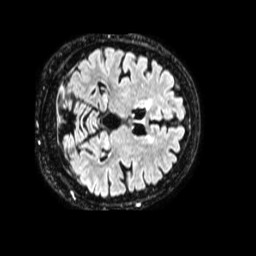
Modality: FLAIR
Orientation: axial
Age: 81
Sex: male
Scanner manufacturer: philips
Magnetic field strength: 1.5 T
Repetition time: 4.8 s
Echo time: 0.3368 s